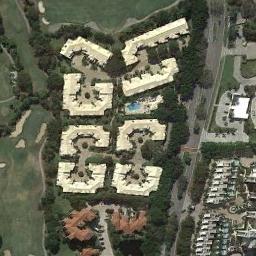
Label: dense_residential